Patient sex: M
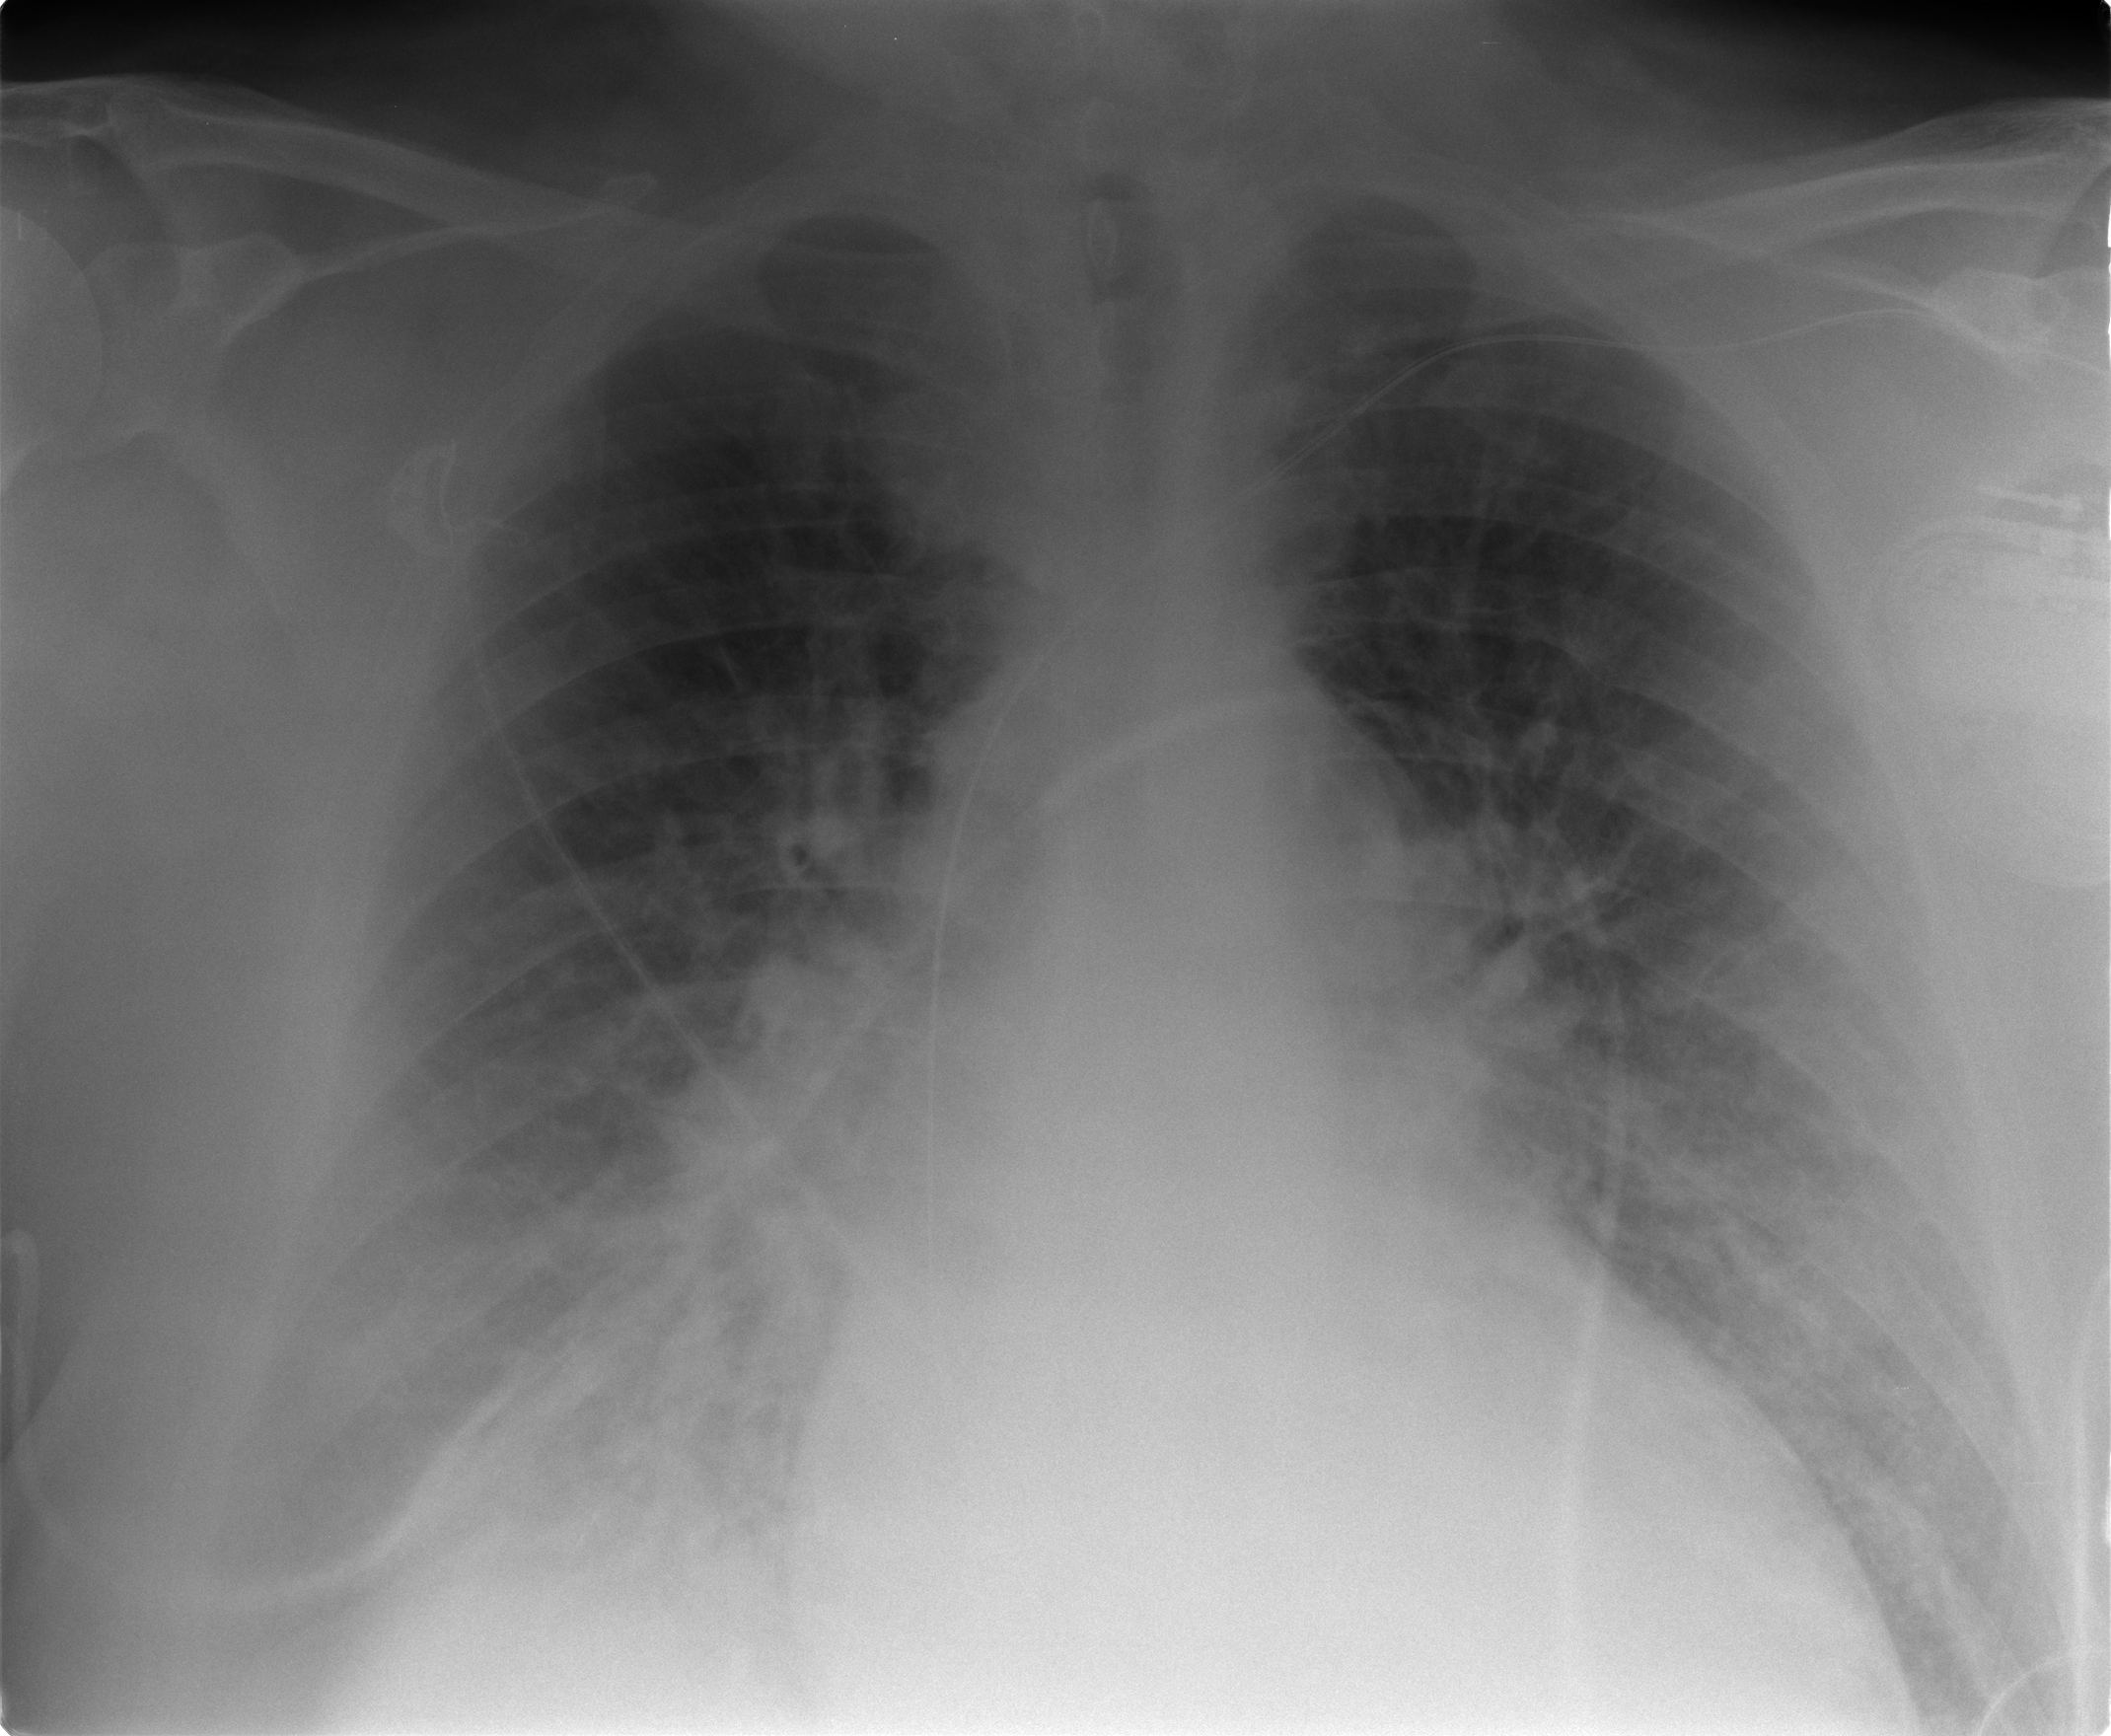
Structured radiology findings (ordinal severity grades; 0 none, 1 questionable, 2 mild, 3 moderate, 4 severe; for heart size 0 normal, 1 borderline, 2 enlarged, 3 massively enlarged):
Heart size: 2
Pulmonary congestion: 2
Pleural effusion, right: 2
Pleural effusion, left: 2
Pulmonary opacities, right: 0
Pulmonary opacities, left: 2
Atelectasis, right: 0
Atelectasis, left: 0